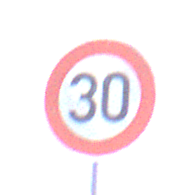
Verkehrszeichen: Geschwindigkeit30
Umgebung: Outdoor, Nature
Tageszeit: SunriseSunset
Wetter: Overcast
Licht: Natural
Jahreszeit: NotSpecified
Kontrast: LowContrast